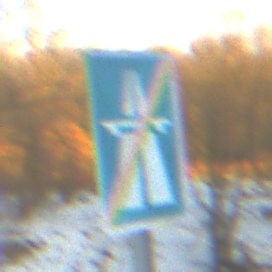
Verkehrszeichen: EndeAutbahn
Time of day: SunriseSunset
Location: Outdoor (Nature)
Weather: Clear
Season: Winter
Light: Natural